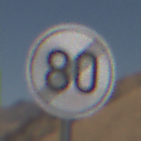
Verkehrszeichen: EndeGeschwindigkeit80
Umgebung: Outdoor, Nature
Tageszeit: Midday
Wetter: Clear
Licht: Natural
Jahreszeit: NotSpecified
Kontrast: HighContrast